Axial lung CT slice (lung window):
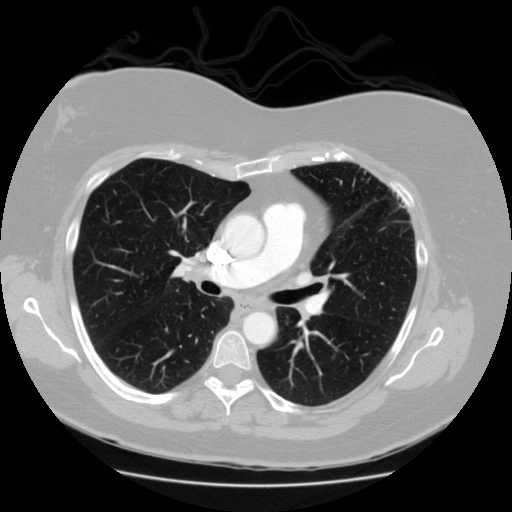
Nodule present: no